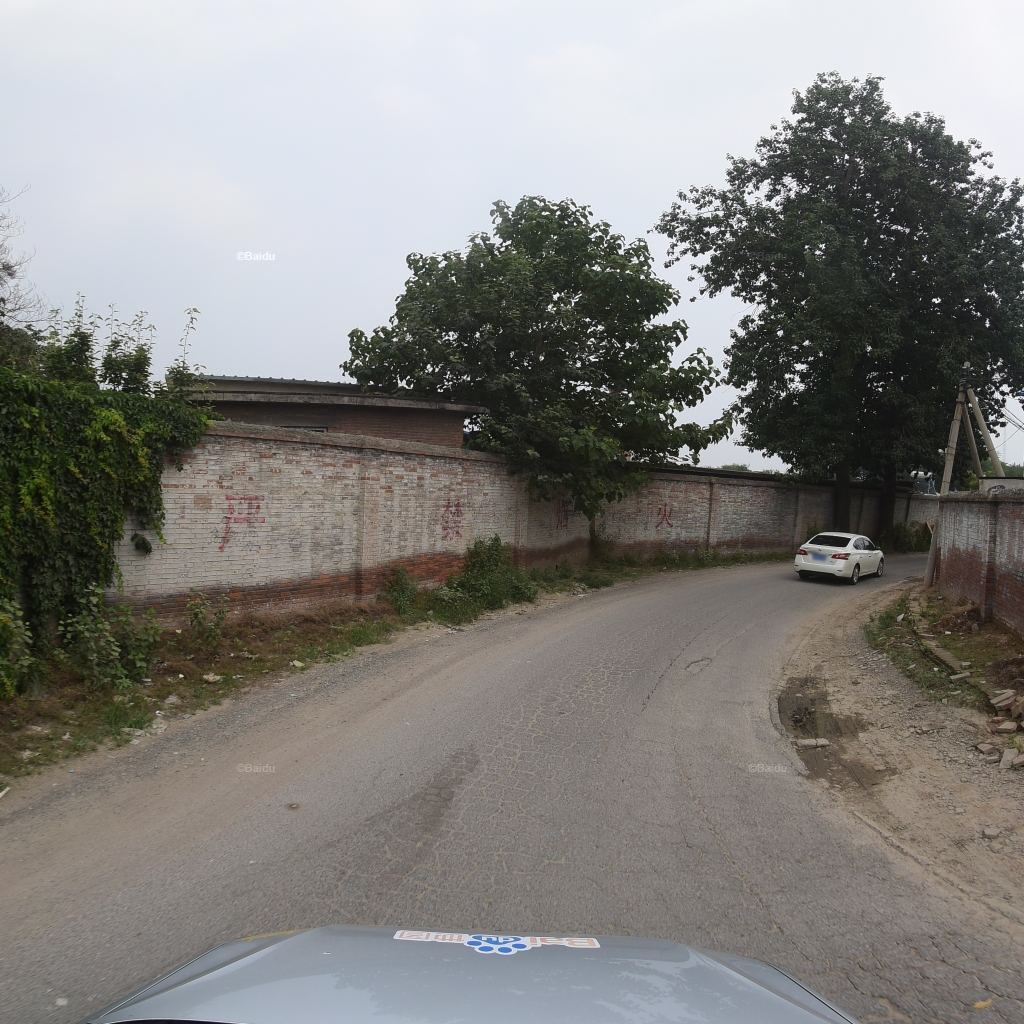
Region: Fengtai
Road damage annotations: alligator crack, pothole